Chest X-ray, PA view. Patient: 46 years old, sex M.
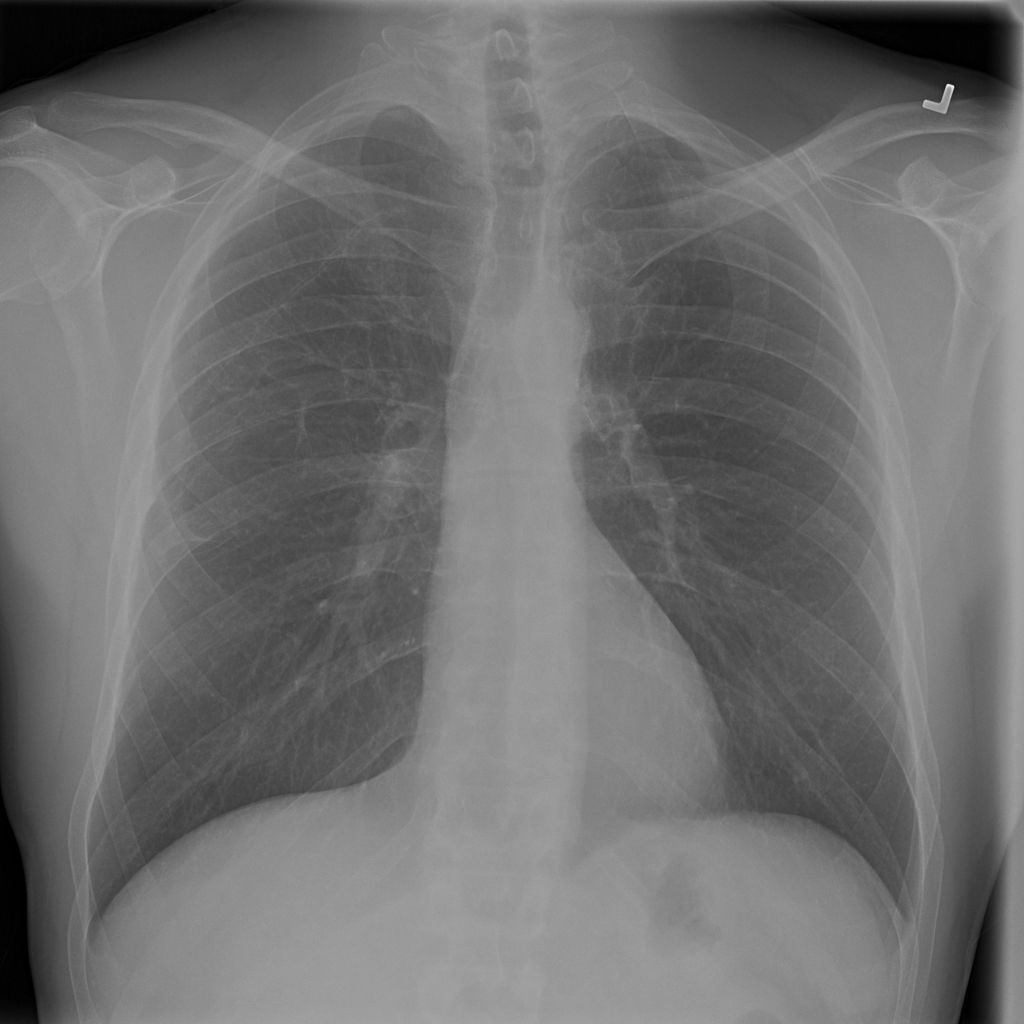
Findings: Pleural_Thickening